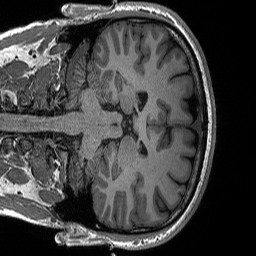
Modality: T1w
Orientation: coronal
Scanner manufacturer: siemens
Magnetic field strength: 3 T
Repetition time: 2.3 s
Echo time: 0.00288 s